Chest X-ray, AP view. Patient: 34 years old, sex M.
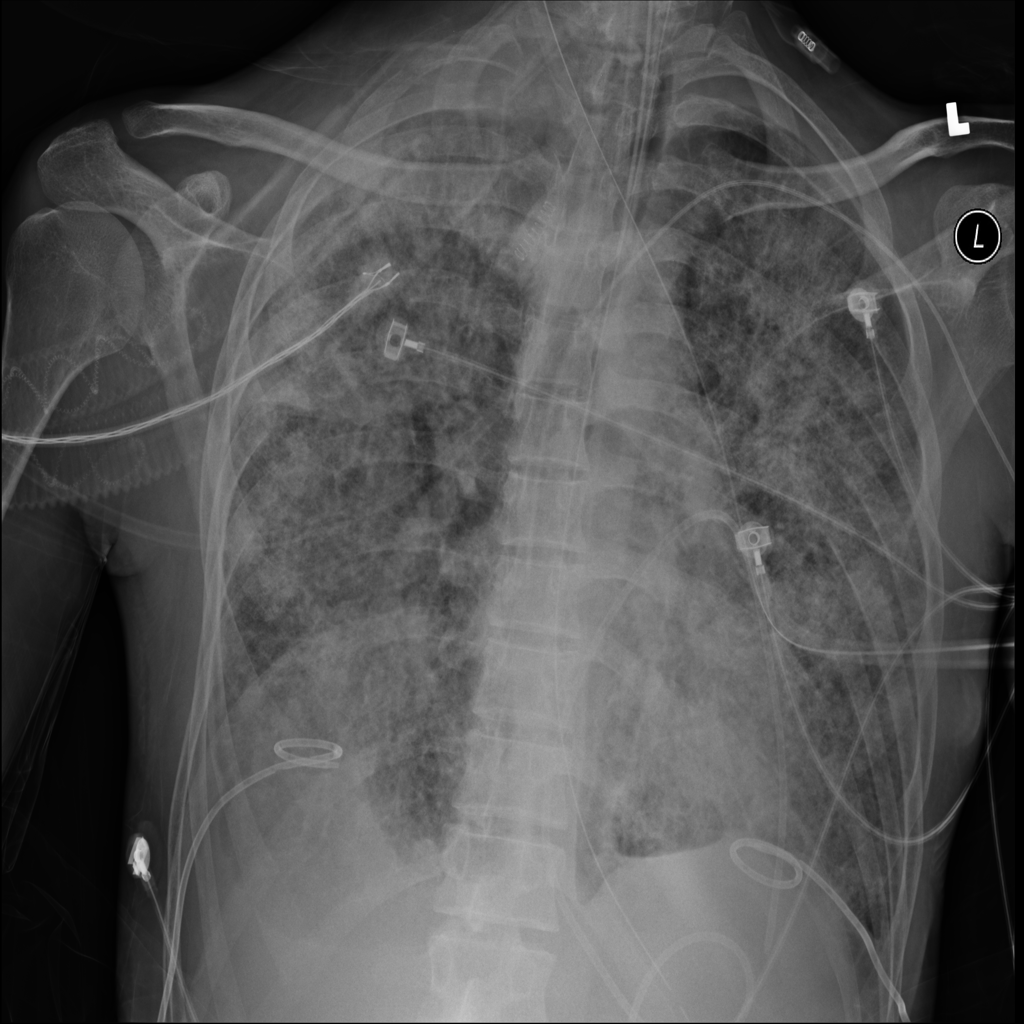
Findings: No Finding